The plot shows how the frequency content of a bearing vibration signal evolves over time (STFT spectrogram). What is the most likely bearing condition (normal, inner_race, outer_race, ball)?
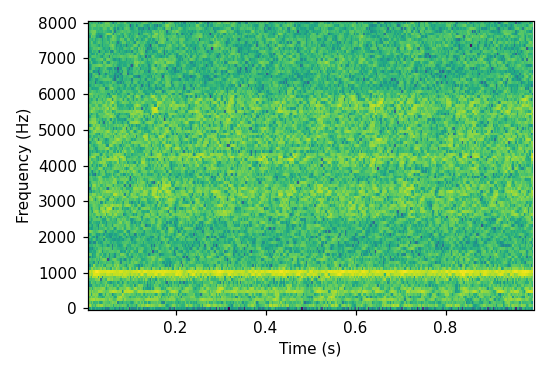
Answer: normal